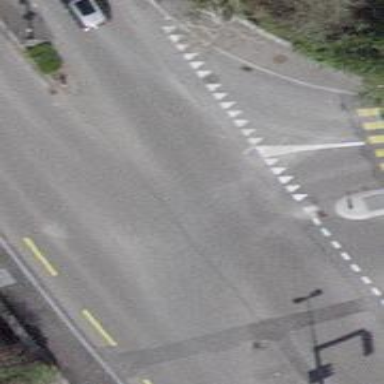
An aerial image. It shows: Road with traffic signals.